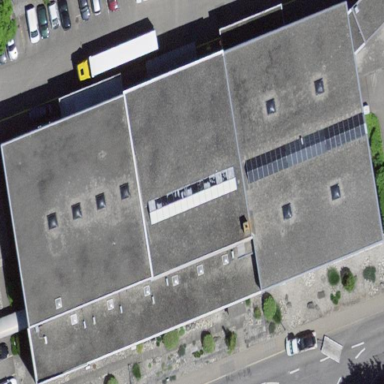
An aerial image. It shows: Industrial building with flat roof.